Question: This is the right-hand side of a ListView in an application I am working on.

As you can see, an 'ImageView' displaying a star shows up twice in a list of 9 entries.
This is the BindView method that this 'ListView''s 'CursorAdapter' uses:
'''
@Override
public void bindView(View v, Context context, Cursor c) {
AQuery aq = new AQuery(v);
MyDatabaseHelper helper = new MyDatabaseHelper(context); //Used for various bits of text-setting. Is largely unrelated to the question.
boolean isDefault = (c.getShort(c.getColumnIndexOrThrow(MyDatabaseHelper.DEFAULT))==1);
Log.d("Binding account to view", "Entry "+currentID+"isDefault: "+isDefault);
v.setTag(isDefault);
if (isDefault) {
aq.id(R.id.favStar).visible(); //favStar defaults to GONE.
}
helper.close();
}
'''
As you can see, it checks if a column in my database reads 1 and then stores that bit of boolean math in a variable. With that variable, it tags the 'View', reports the status of that variable, then it makes the star visible if and only if the variable is true.
This is the log output from the list being populated, before the 9th entry was added:
'''
02-28 10:50:23.381: D/Binding account to view(20759): Entry 1isDefault: false
02-28 10:50:23.397: D/Binding account to view(20759): Entry 2isDefault: false
02-28 10:50:23.413: D/Binding account to view(20759): Entry 3isDefault: false
02-28 10:50:23.420: D/Binding account to view(20759): Entry 4isDefault: false
02-28 10:50:23.436: D/Binding account to view(20759): Entry 5isDefault: false
02-28 10:50:23.444: D/Binding account to view(20759): Entry 6isDefault: false
02-28 10:50:23.459: D/Binding account to view(20759): Entry 7isDefault: false
02-28 10:50:23.475: D/Binding account to view(20759): Entry 8isDefault: true
02-28 10:50:23.498: D/Binding account to view(20759): Entry 1isDefault: false
02-28 10:50:23.506: D/Binding account to view(20759): Entry 2isDefault: false
02-28 10:50:23.530: D/Binding account to view(20759): Entry 3isDefault: false
02-28 10:50:23.553: D/dalvikvm(20759): GC_CONCURRENT freed 122K, 2% free 11069K/11271K, paused 3ms+15ms, total 43ms
02-28 10:50:23.553: D/Binding account to view(20759): Entry 4isDefault: false
02-28 10:50:23.577: D/Binding account to view(20759): Entry 5isDefault: false
02-28 10:50:23.592: D/Binding account to view(20759): Entry 6isDefault: false
02-28 10:50:23.600: D/Binding account to view(20759): Entry 7isDefault: false
02-28 10:50:23.616: D/Binding account to view(20759): Entry 8isDefault: true
'''
(Adding the 9th entry just adds an "Entry 9isDefault:false" to the log output.)
Can anyone tell me why my list has a star appearing where the debug logs are stating one should not be appearing? Neither the 'ListFragment' that this 'ListView' appears in, nor the Activity that houses the 'ListFragment' make any references to R.id.favStar anywhere.
To further elaborate: I've also tried this without using AQuery (using 'FindViewById()' and 'setVisible()') and the results did not change to the expected results shown in the debug logs. (The DatabaseHelper class sets all items in the database to ISDEFAULT=0 before setting something with ISDEFAULT=1.) Bizarrely enough, using the template the ADT gives you for a Master/Detail Flow, this bug is not replicatable on my Nexus 7, but can be found on both my Galaxy Nexus and the emulator.
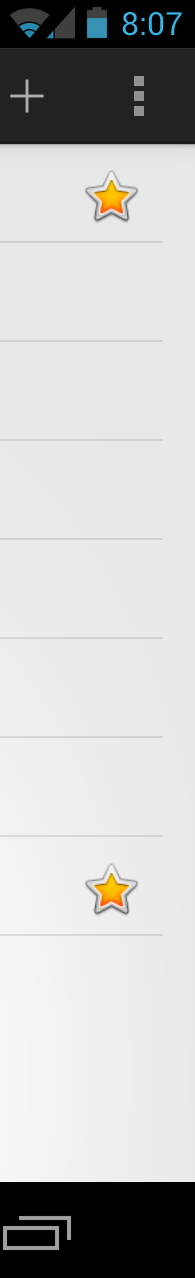
Answer: You never hide your favStar view if 'isDefault' is false. If your element is set to true and you show the view, the star will be visible until you hide it again. When the view gets recycled, the star will still show even if it wasn't supposed. You don't see it on your nexus 7 because you may not have enough elements for this to happen as its screen is taller than a phone's. Anyway, changing your code to something like should fix it:
'''
if (isDefault) {
aq.id(R.id.favStar).visible(); //favStar defaults to GONE.
} else {
//set favStar to View.GONE here
}
'''